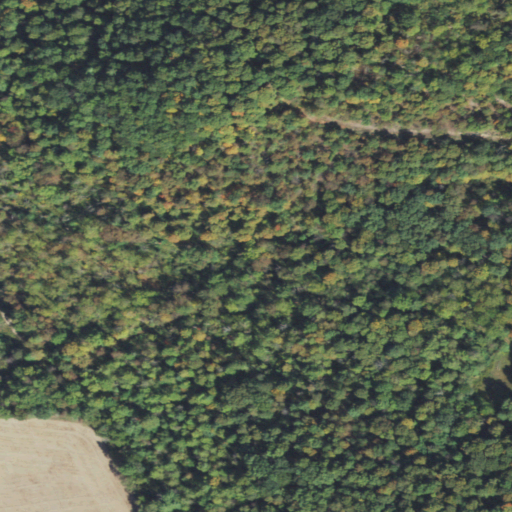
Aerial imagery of valley in Pennsylvania named Duncan Hollow containing deciduous forest, cultivated crops, mixed forest, and shrub